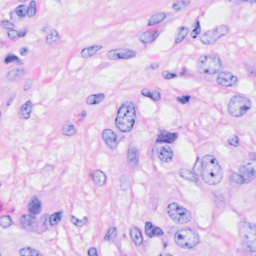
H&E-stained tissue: Breast